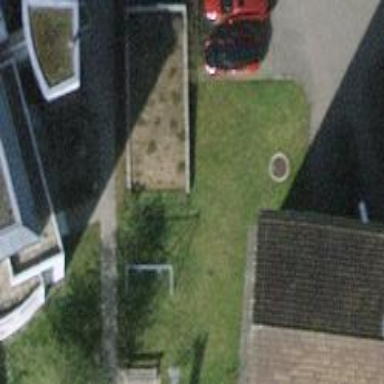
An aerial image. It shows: Parking entrance.